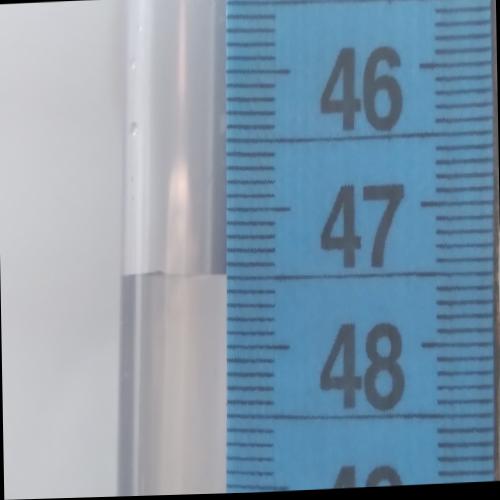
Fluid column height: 47.5 cm